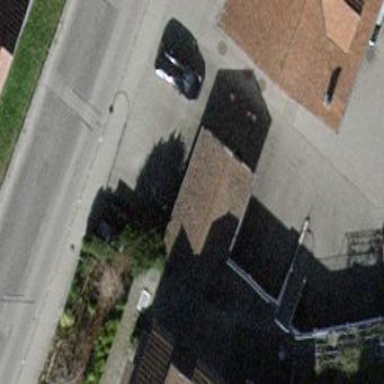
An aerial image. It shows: Garage building.